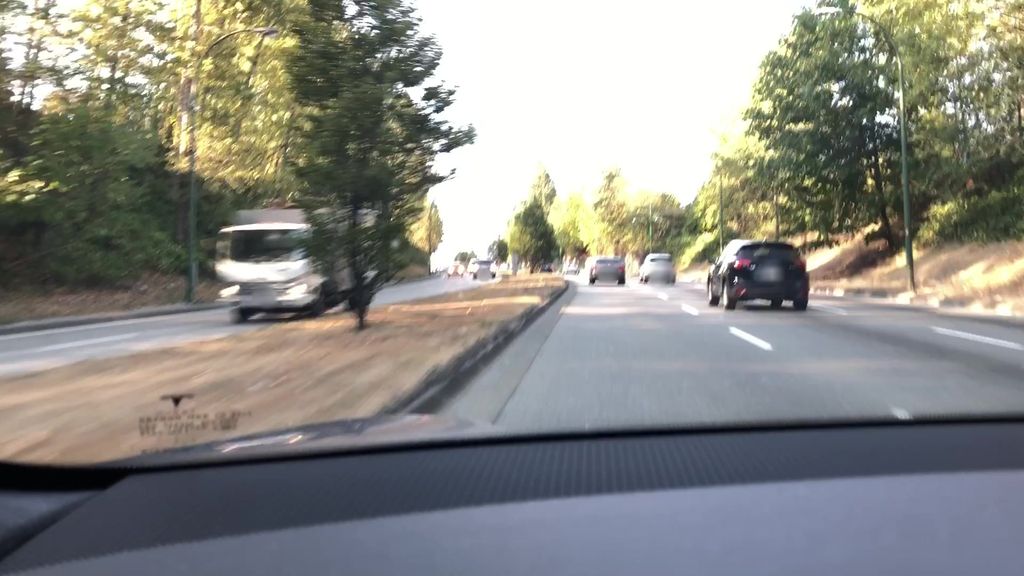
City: vancouver